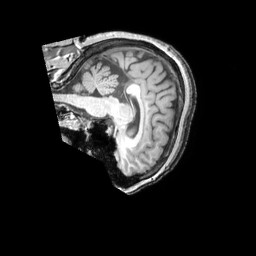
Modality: T1w
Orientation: sagittal
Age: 50
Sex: female
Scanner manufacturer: philips
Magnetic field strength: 3 T
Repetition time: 0.009878 s
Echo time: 0.004592 s